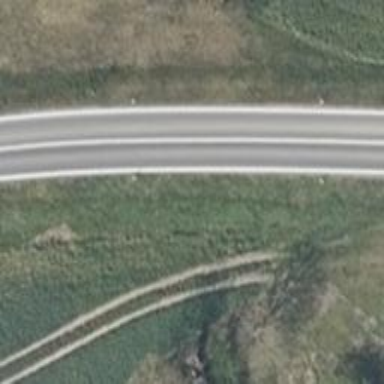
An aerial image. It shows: Secondary road with asphalt surface.